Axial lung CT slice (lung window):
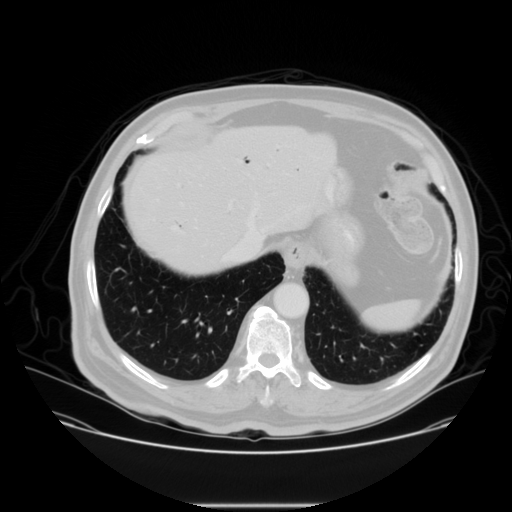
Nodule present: no